Question: I've found a discrepancy between the GitHub network graph and the git log.
Compare the <URL>

to the output of 'git log --graph --all --oneline --decorate':
'''
* 13d9ccc (origin/dev, dev) edit printState
* 32e4285 add support for different jewels
* 23f6c5d fix weather application
* <PHONE> refactor
* a731e72 (refactor) Merge branch 'fix' into dev
|| * 6d3ca43 (fix) fix winrate determination
| * 5f39b62 fix weather application to second boat
| * 8e2b813 fix win condition
| * 57fc73d fix win percentage
| * 48b8a0f fix possibleMove
|/
* dabc470 (HEAD, origin/master, master) Merge pull request #1 from axsk/boats
'''
:
The first five nodes on the green branch correspond to the five consecutive fix commits ('48b8..6d3c'), which I commited in the (local) 'fix' branch, whose head is at '6d3c'.
I then merged the 'fix' branch to the 'dev' branch with '--no-ff'. This is correctly displayed in the output of 'git log', but GitHub just shows the green curved arrow instead of a separate branch for the 'fix' commits.
Am I getting something wrong or is this some kind of bug on GitHub's side?
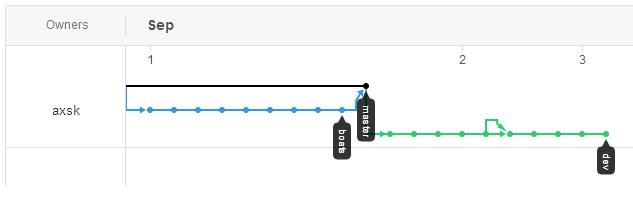
Answer: As far as I can tell, you're right: something is off. In particular, that curved green arrow seems to indicate that commit '6d3ca43' is "" a parent of commit 'a731e72', which makes no sense.

---
As far as I know, there is no way, in Git, for a commit to have parents that are actually one and the same. Even if you're in the following situation (and your working directory is clean),
'''
o -- o [master=HEAD,develop]
'''
running
'''
git merge --no-ff develop
'''
is a no-op: the output of that command is simply
'''
Already up-to-date.
'''
Conclusion: my feeling is that it is a bug on GitHub's side...
---
: I contacted GitHub's support about this and they got back to me. Read below.
> Thank you for calling our attention to that network graph -- I agree that looks confusing. I've opened an internal issue to let our team know about this, and we'll get back to you as soon as we have more information.